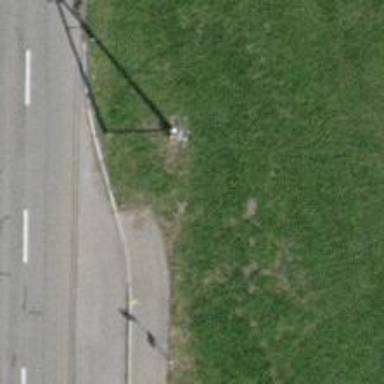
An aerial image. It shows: Minor power line.